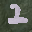
Label: 2